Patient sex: F
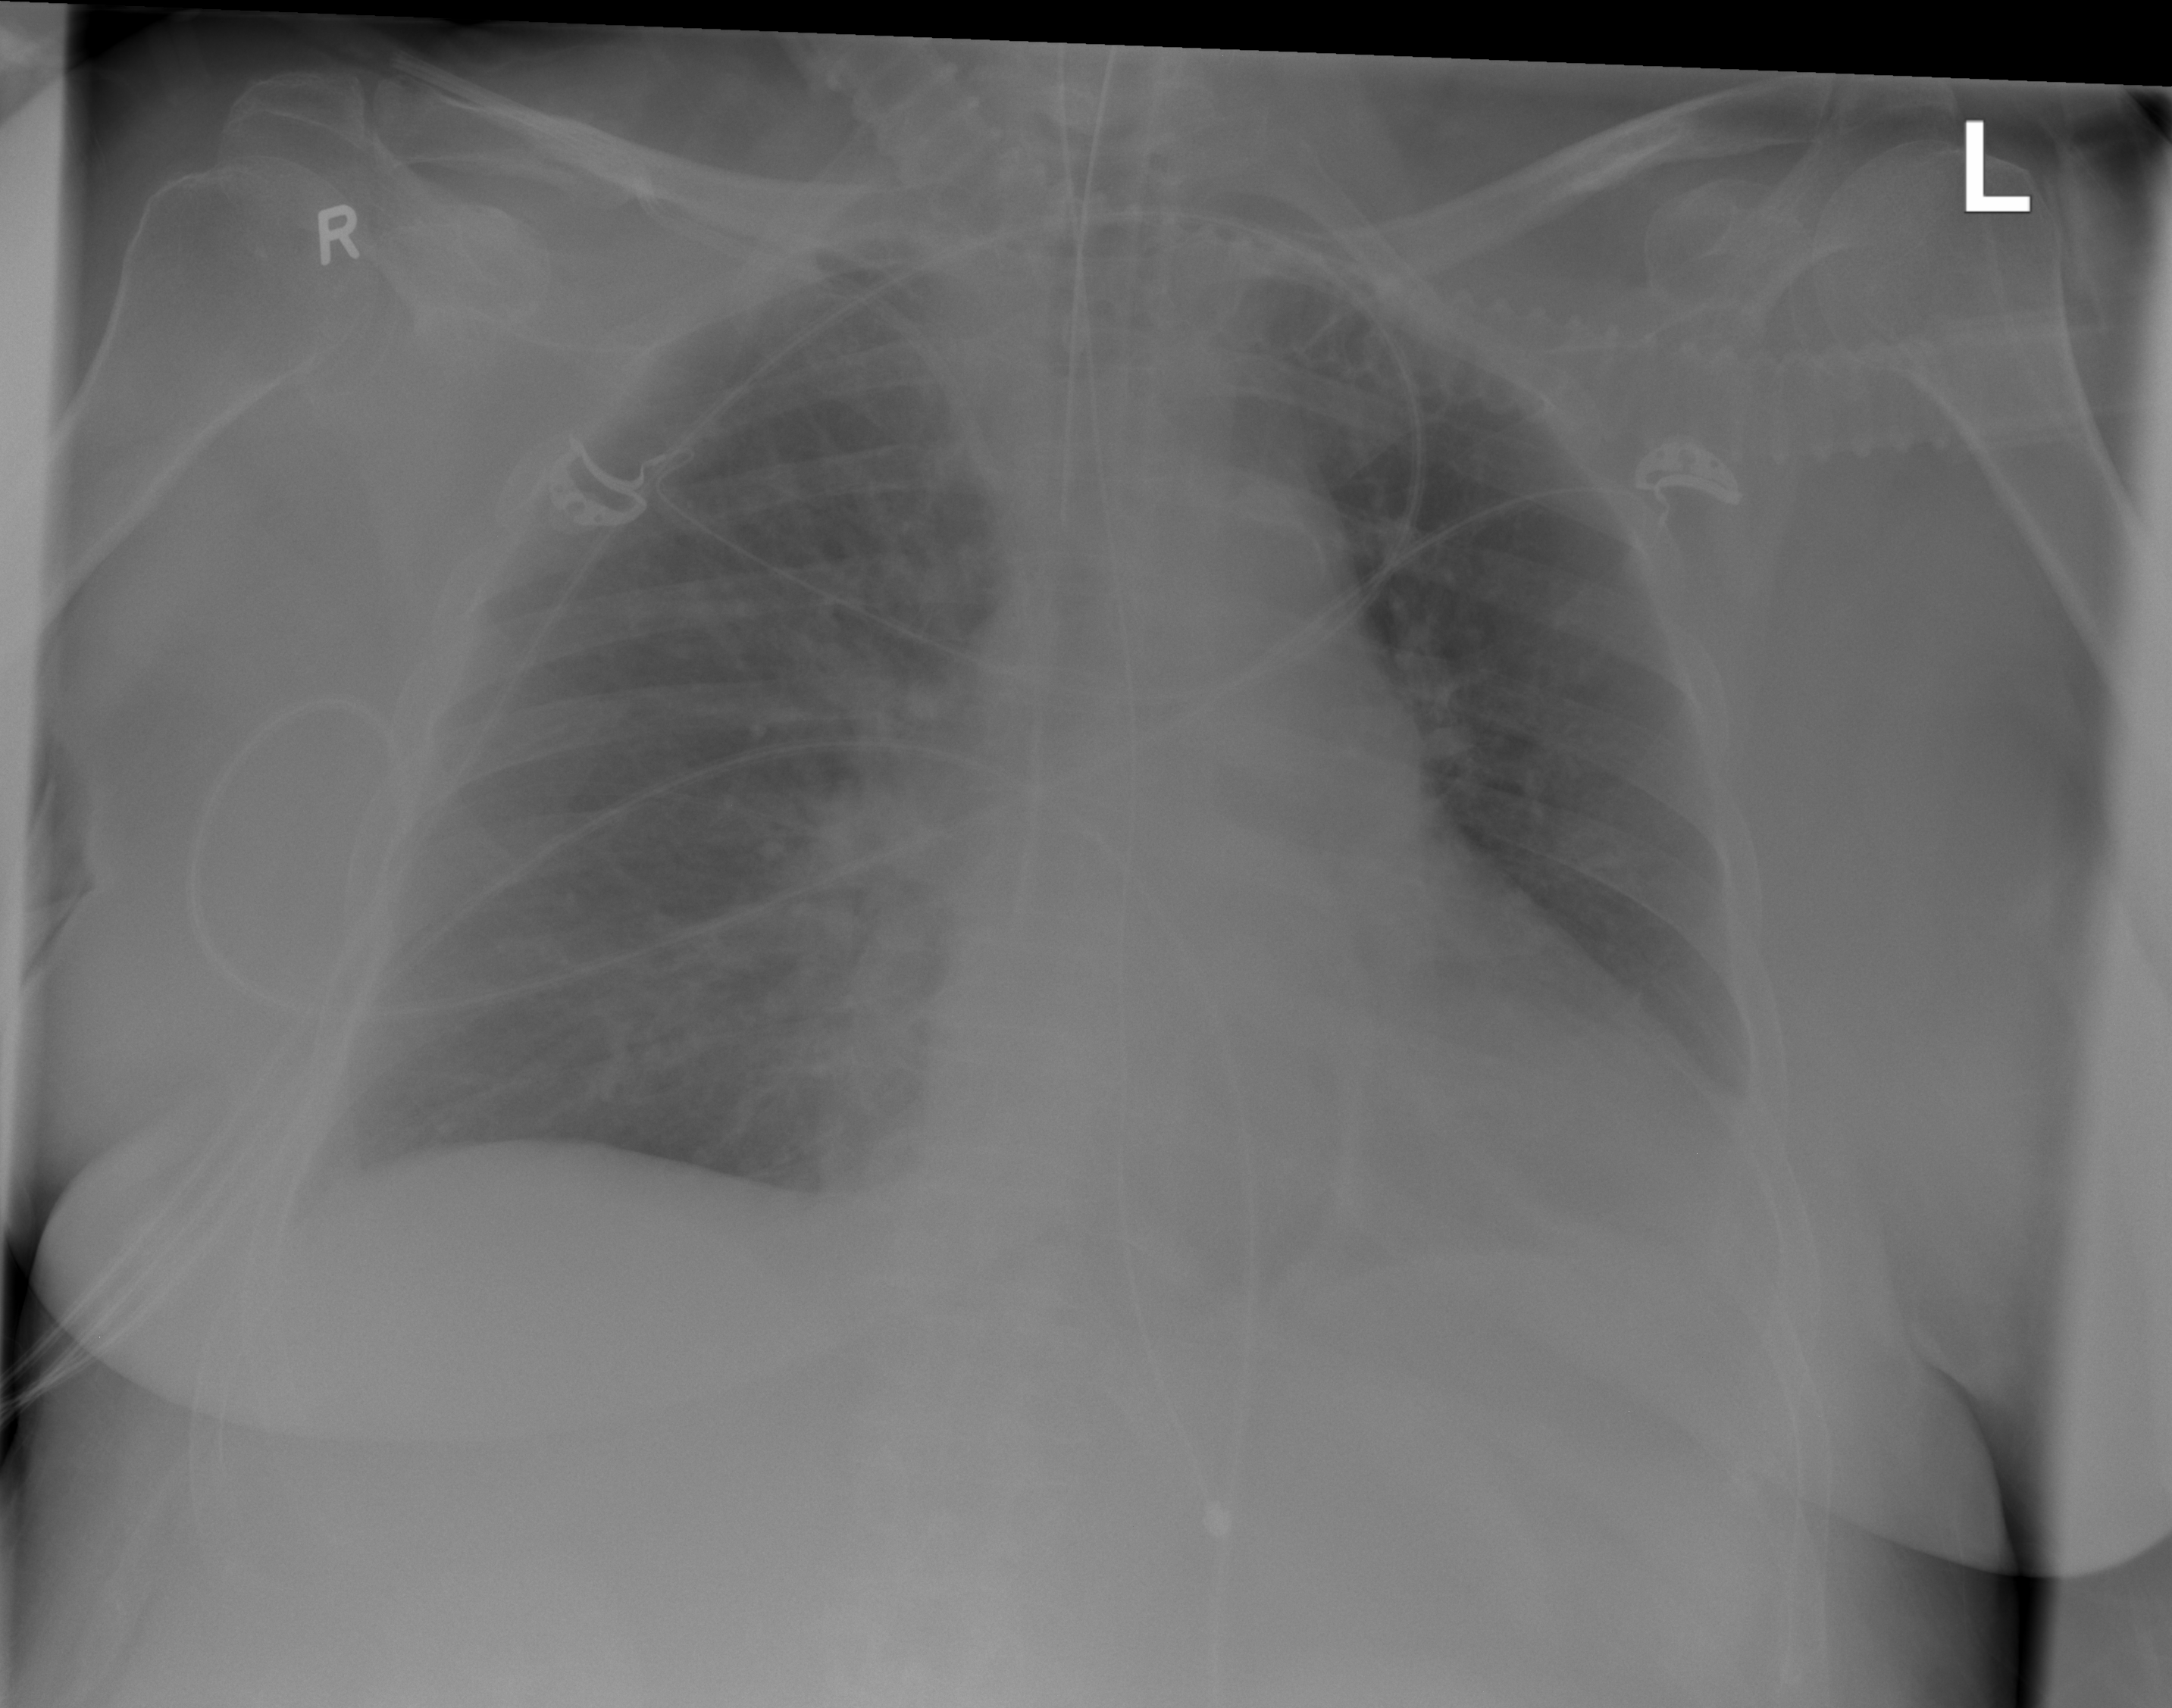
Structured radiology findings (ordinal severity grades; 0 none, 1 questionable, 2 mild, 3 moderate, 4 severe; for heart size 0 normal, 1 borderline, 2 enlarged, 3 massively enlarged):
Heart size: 0
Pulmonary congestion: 0
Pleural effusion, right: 0
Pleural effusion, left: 0
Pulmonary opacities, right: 1
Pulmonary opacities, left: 0
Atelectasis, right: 0
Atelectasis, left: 0